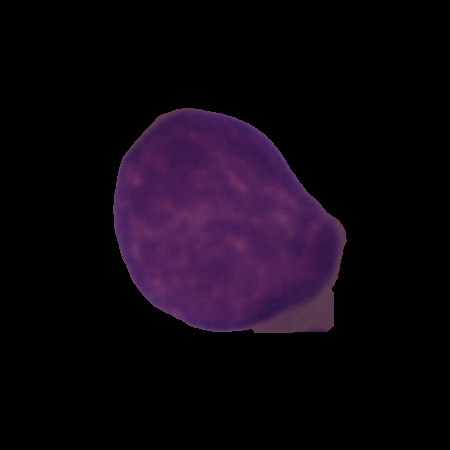
Label: cancer